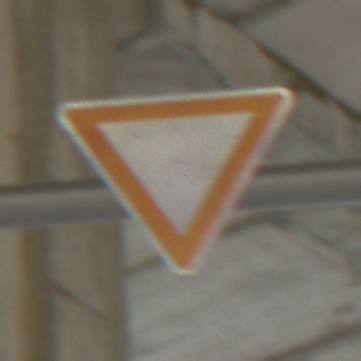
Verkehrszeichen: VorfahrtGewaehren
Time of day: MorningAfternoon
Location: Roofed (Suburban)
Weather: PartlyCloudy
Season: Winter
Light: Natural